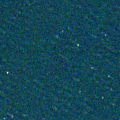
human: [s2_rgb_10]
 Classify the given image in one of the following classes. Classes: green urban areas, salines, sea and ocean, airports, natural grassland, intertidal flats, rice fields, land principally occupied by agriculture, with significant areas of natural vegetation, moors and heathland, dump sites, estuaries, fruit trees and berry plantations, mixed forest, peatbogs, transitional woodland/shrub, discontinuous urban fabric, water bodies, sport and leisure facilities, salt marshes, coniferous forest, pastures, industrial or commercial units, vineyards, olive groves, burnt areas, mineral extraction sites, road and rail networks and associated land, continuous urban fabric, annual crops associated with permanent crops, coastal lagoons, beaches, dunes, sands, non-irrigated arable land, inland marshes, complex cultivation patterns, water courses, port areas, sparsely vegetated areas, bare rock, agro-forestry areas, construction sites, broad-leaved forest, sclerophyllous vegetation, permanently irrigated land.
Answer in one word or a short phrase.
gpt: sea and ocean